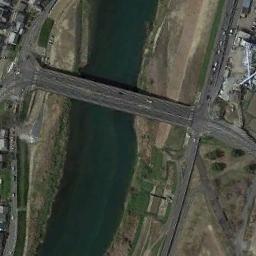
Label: bridge